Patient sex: F
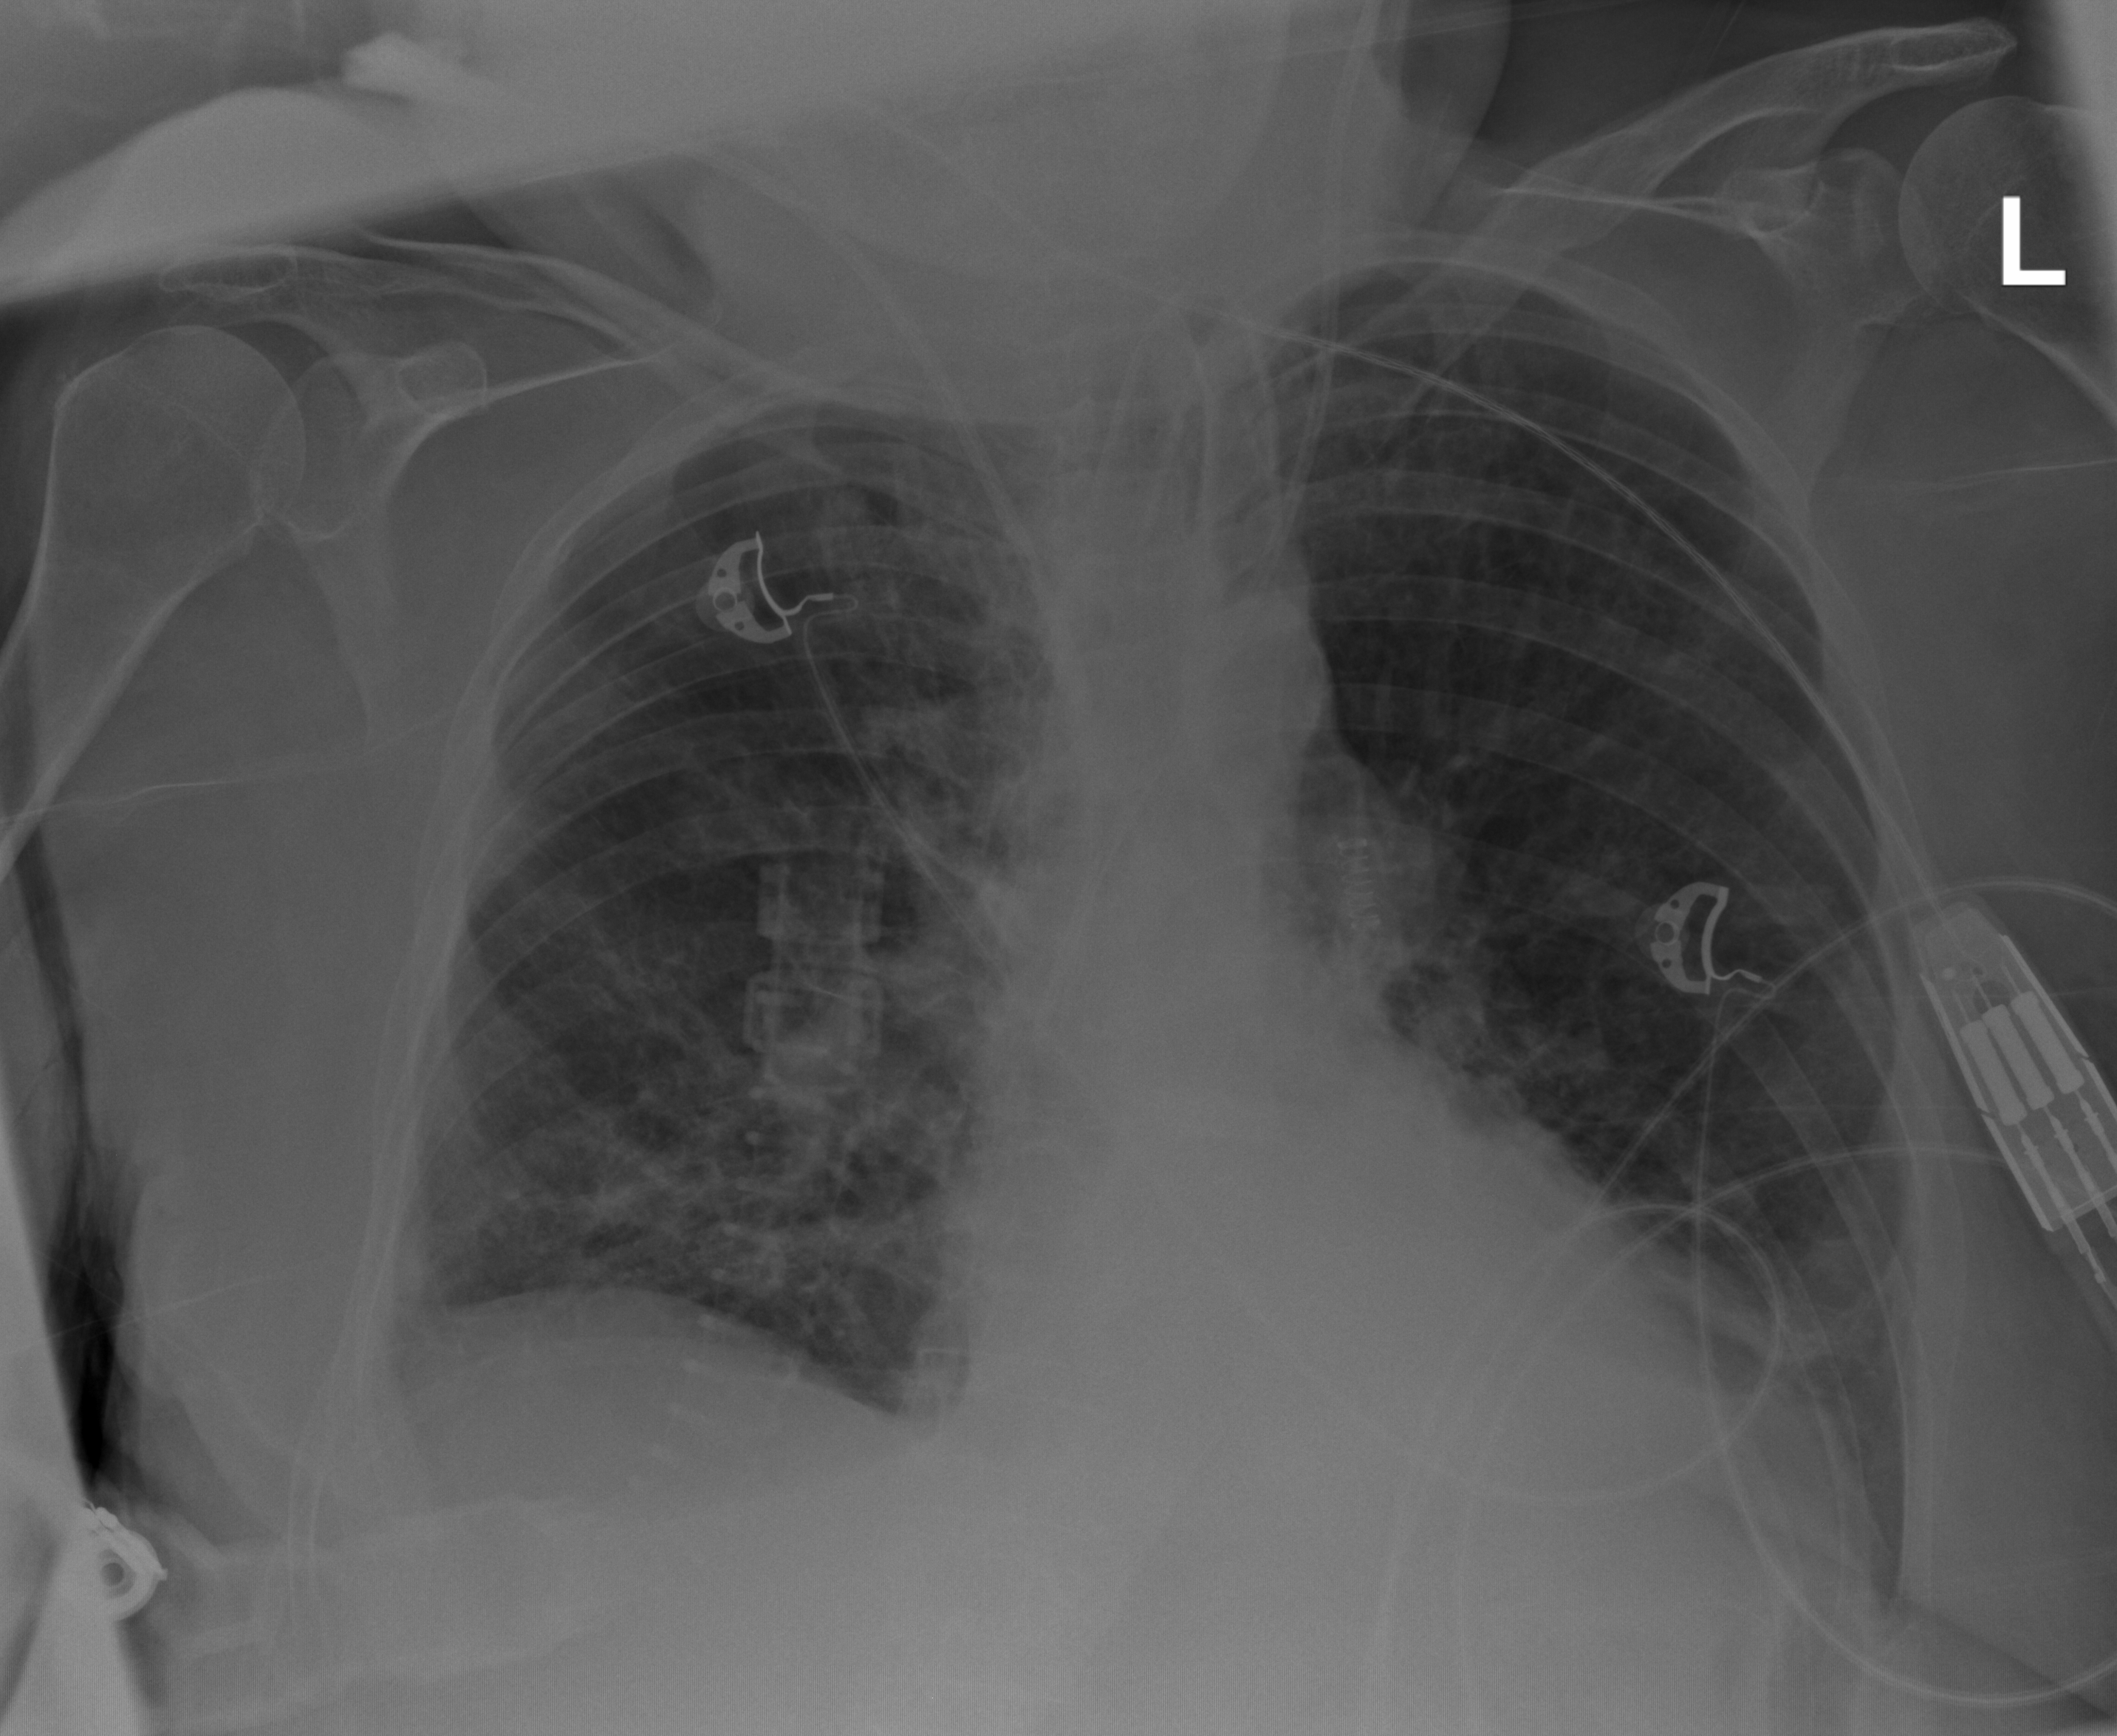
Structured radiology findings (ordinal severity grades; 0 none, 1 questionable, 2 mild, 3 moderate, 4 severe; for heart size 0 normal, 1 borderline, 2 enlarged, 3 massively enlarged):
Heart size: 1
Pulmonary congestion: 2
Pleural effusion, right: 2
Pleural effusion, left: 0
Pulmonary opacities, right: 2
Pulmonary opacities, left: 2
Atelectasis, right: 2
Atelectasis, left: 2